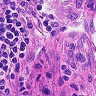
Metastatic tissue present: no